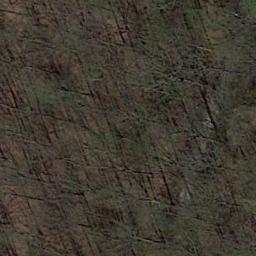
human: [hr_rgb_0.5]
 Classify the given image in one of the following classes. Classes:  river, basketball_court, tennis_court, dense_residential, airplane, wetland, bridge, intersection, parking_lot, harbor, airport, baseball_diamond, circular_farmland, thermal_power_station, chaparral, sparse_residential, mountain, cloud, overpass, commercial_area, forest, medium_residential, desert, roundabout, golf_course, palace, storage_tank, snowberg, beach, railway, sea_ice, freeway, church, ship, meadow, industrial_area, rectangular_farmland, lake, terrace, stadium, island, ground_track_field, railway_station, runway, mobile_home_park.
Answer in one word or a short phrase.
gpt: forest